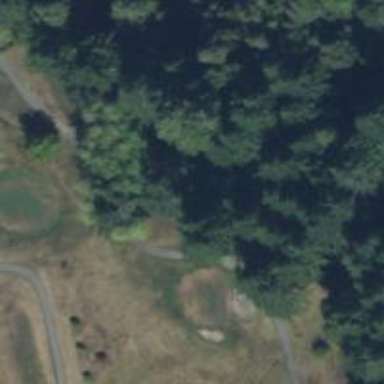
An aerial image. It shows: Path designated for golf carts.